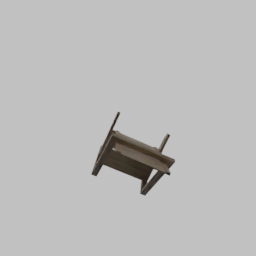
Label: furniture